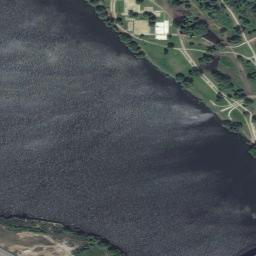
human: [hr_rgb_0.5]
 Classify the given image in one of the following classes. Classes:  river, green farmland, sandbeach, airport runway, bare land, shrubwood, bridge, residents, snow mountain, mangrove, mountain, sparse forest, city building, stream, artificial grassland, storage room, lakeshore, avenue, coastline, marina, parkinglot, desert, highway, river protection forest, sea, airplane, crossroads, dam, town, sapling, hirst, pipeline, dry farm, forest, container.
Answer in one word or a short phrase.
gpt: river